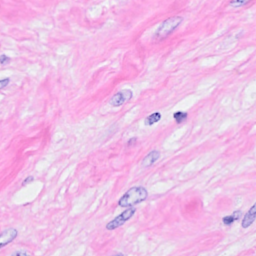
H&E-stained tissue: Breast